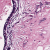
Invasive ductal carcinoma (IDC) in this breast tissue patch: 0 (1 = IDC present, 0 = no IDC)